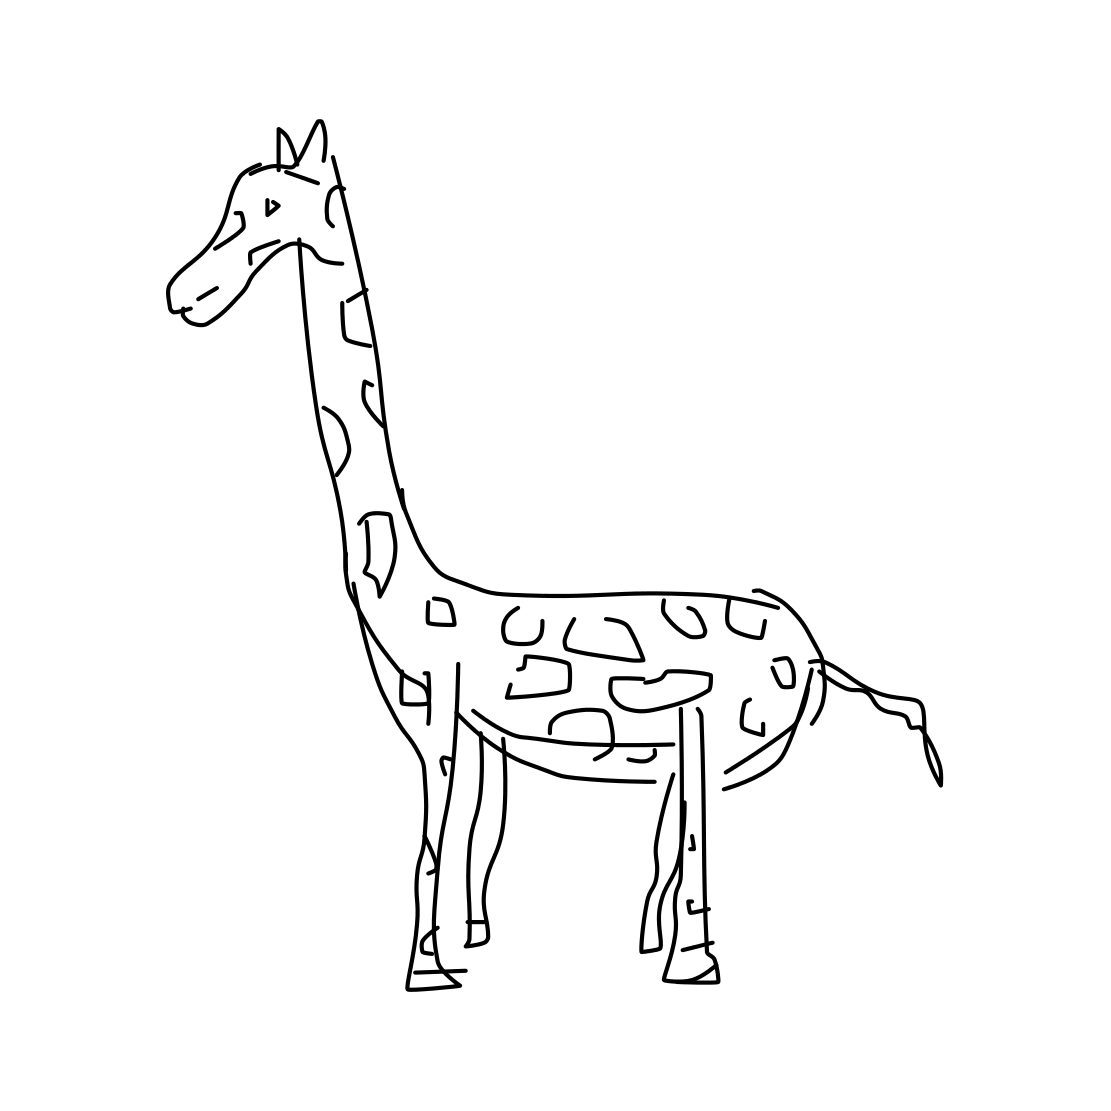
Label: giraffe